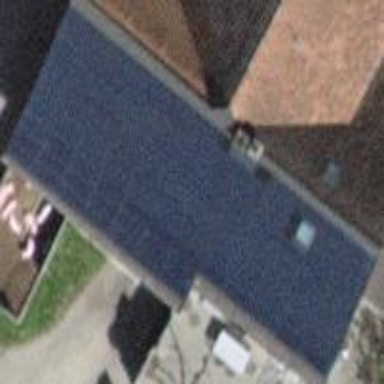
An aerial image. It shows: Solar power generator using photovoltaic method with solar photovoltaic panel types.